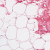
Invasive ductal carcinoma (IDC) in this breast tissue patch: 0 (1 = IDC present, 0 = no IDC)